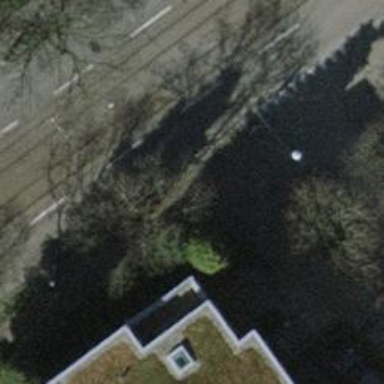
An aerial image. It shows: Tree-lined avenue.